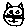
Label: cat